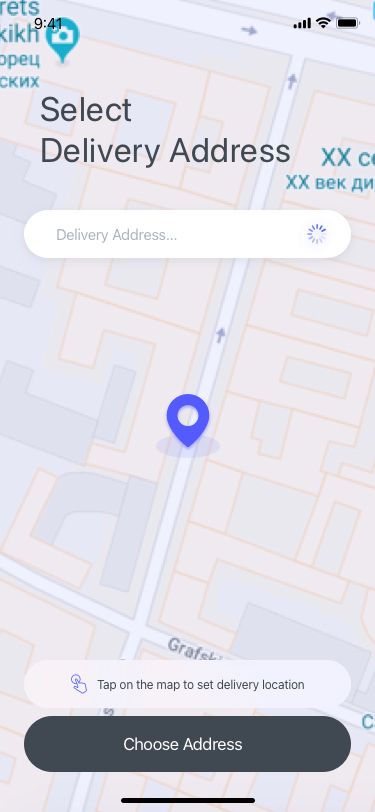
Text in this UI design:
Choose Address
Tap on the map to set delivery location
Select
Delivery Address